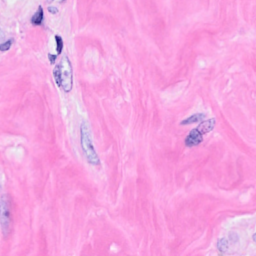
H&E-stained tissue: Breast